Question: I am having a strange problem in Xcode. After I use insertObject:withIndex: on this NSMutableArray object, the debug window shows the wrong value for the array even though the correct values are show for the other locals and this assertion is one step away from passing.
I noticed this was happening in the application I was developing, because it seemed the method on that object was not working correctly. I wrote the unit test to demonstrate the issue I was having, and expecting it to fail, but instead it passes. This is the unit test I used:
'''
NSMUtableArray *targetArray = [[NSMutableArray alloc] initWithObject:@"Initial 0 object", nil];
NSString *new0object = @"new 0 object";
[targetArray insertObject:new0object atIndex:0];
NSString *current0object = [targetArray objectAtIndex:0];
STAssertTrue([current0object isEqualToString:new0object], nil);
'''
See this:

What do I need to do to have the debugger show this correctly, do you think it is misconfigured?
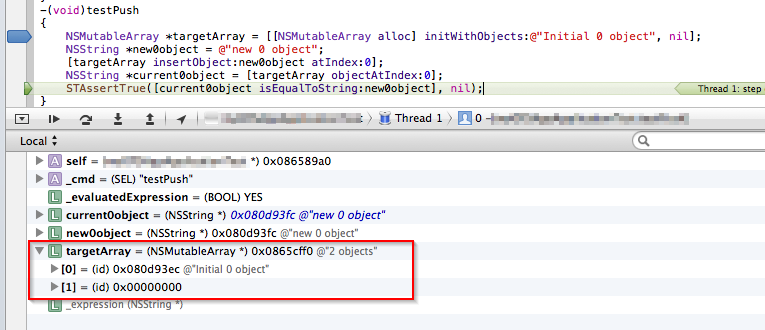
Answer: I can confirm this bug, looks like debugger UI isn't updating, but the actual data is fine (try to print the value of that array from context menu). I suggest you submit a bug to radar://<PHONE>